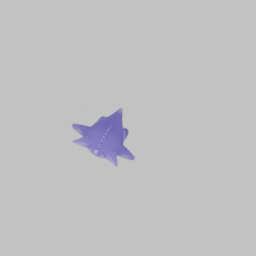
Label: animals